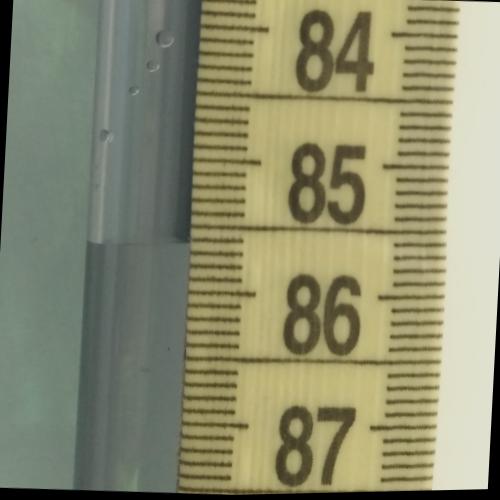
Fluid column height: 85.6 cm